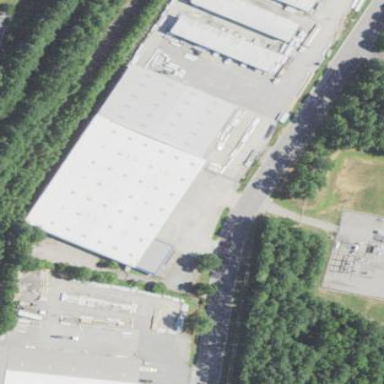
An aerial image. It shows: Commercial building.